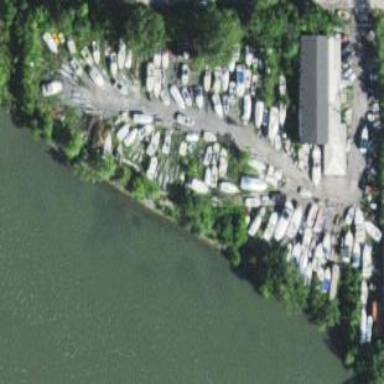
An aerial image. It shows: Boat storage area.